Question: How could i achive next one after another layouts position (with height)?

Current code:
'''
<RelativeLayout
xmlns:android="http://schemas.android.com/apk/res/android"
xmlns:tools="http://schemas.android.com/tools"
android:layout_width="match_parent"
android:layout_height="match_parent"
tools:context=".MainActivity">
<RelativeLayout
android:layout_width="match_parent"
android:layout_height="match_parent">
<ListView
android:layout_width="match_parent"
android:layout_height="match_parent"></ListView>
</RelativeLayout>
<RelativeLayout
android:layout_width="match_parent"
android:layout_height="wrap_content"
android:layout_alignParentBottom="true">
<Button
android:layout_width="match_parent"
android:layout_height="wrap_content"
android:textAlignment="center"
android:text="Novaia zametka"/>
</RelativeLayout>
</RelativeLayout>
'''
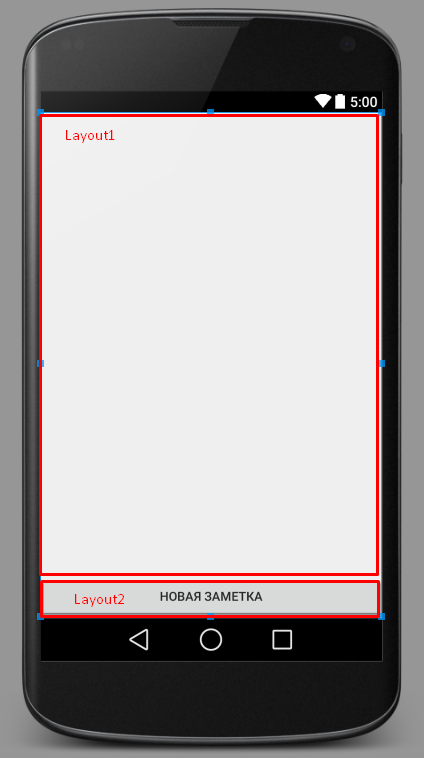
Answer: I would suggest this
'''
<RelativeLayout
xmlns:android="http://schemas.android.com/apk/res/android"
android:layout_width="match_parent"
android:layout_height="match_parent">
<ListView
android:layout_width="match_parent"
android:layout_height="match_parent"
android:layout_above="@+id/myButton">
</ListView>
<Button
android:id="@+id/myButton"
android:layout_width="match_parent"
android:layout_height="wrap_content"
android:textSize="22dp"
android:text="New Note"
android:layout_marginBottom="5dp"
android:layout_alignParentBottom="true" />
</RelativeLayout>
'''
Because I don't see the reason to put relative layout insid another relative layout.